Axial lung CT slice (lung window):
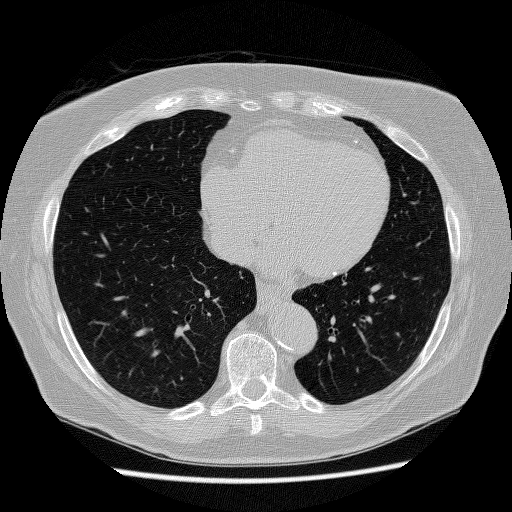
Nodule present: no